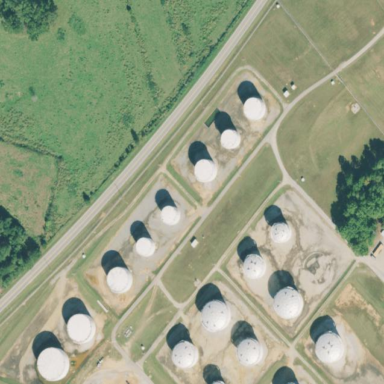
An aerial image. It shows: Industrial area designated as petroleum terminal.